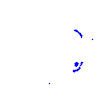
Particle: proton